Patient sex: M
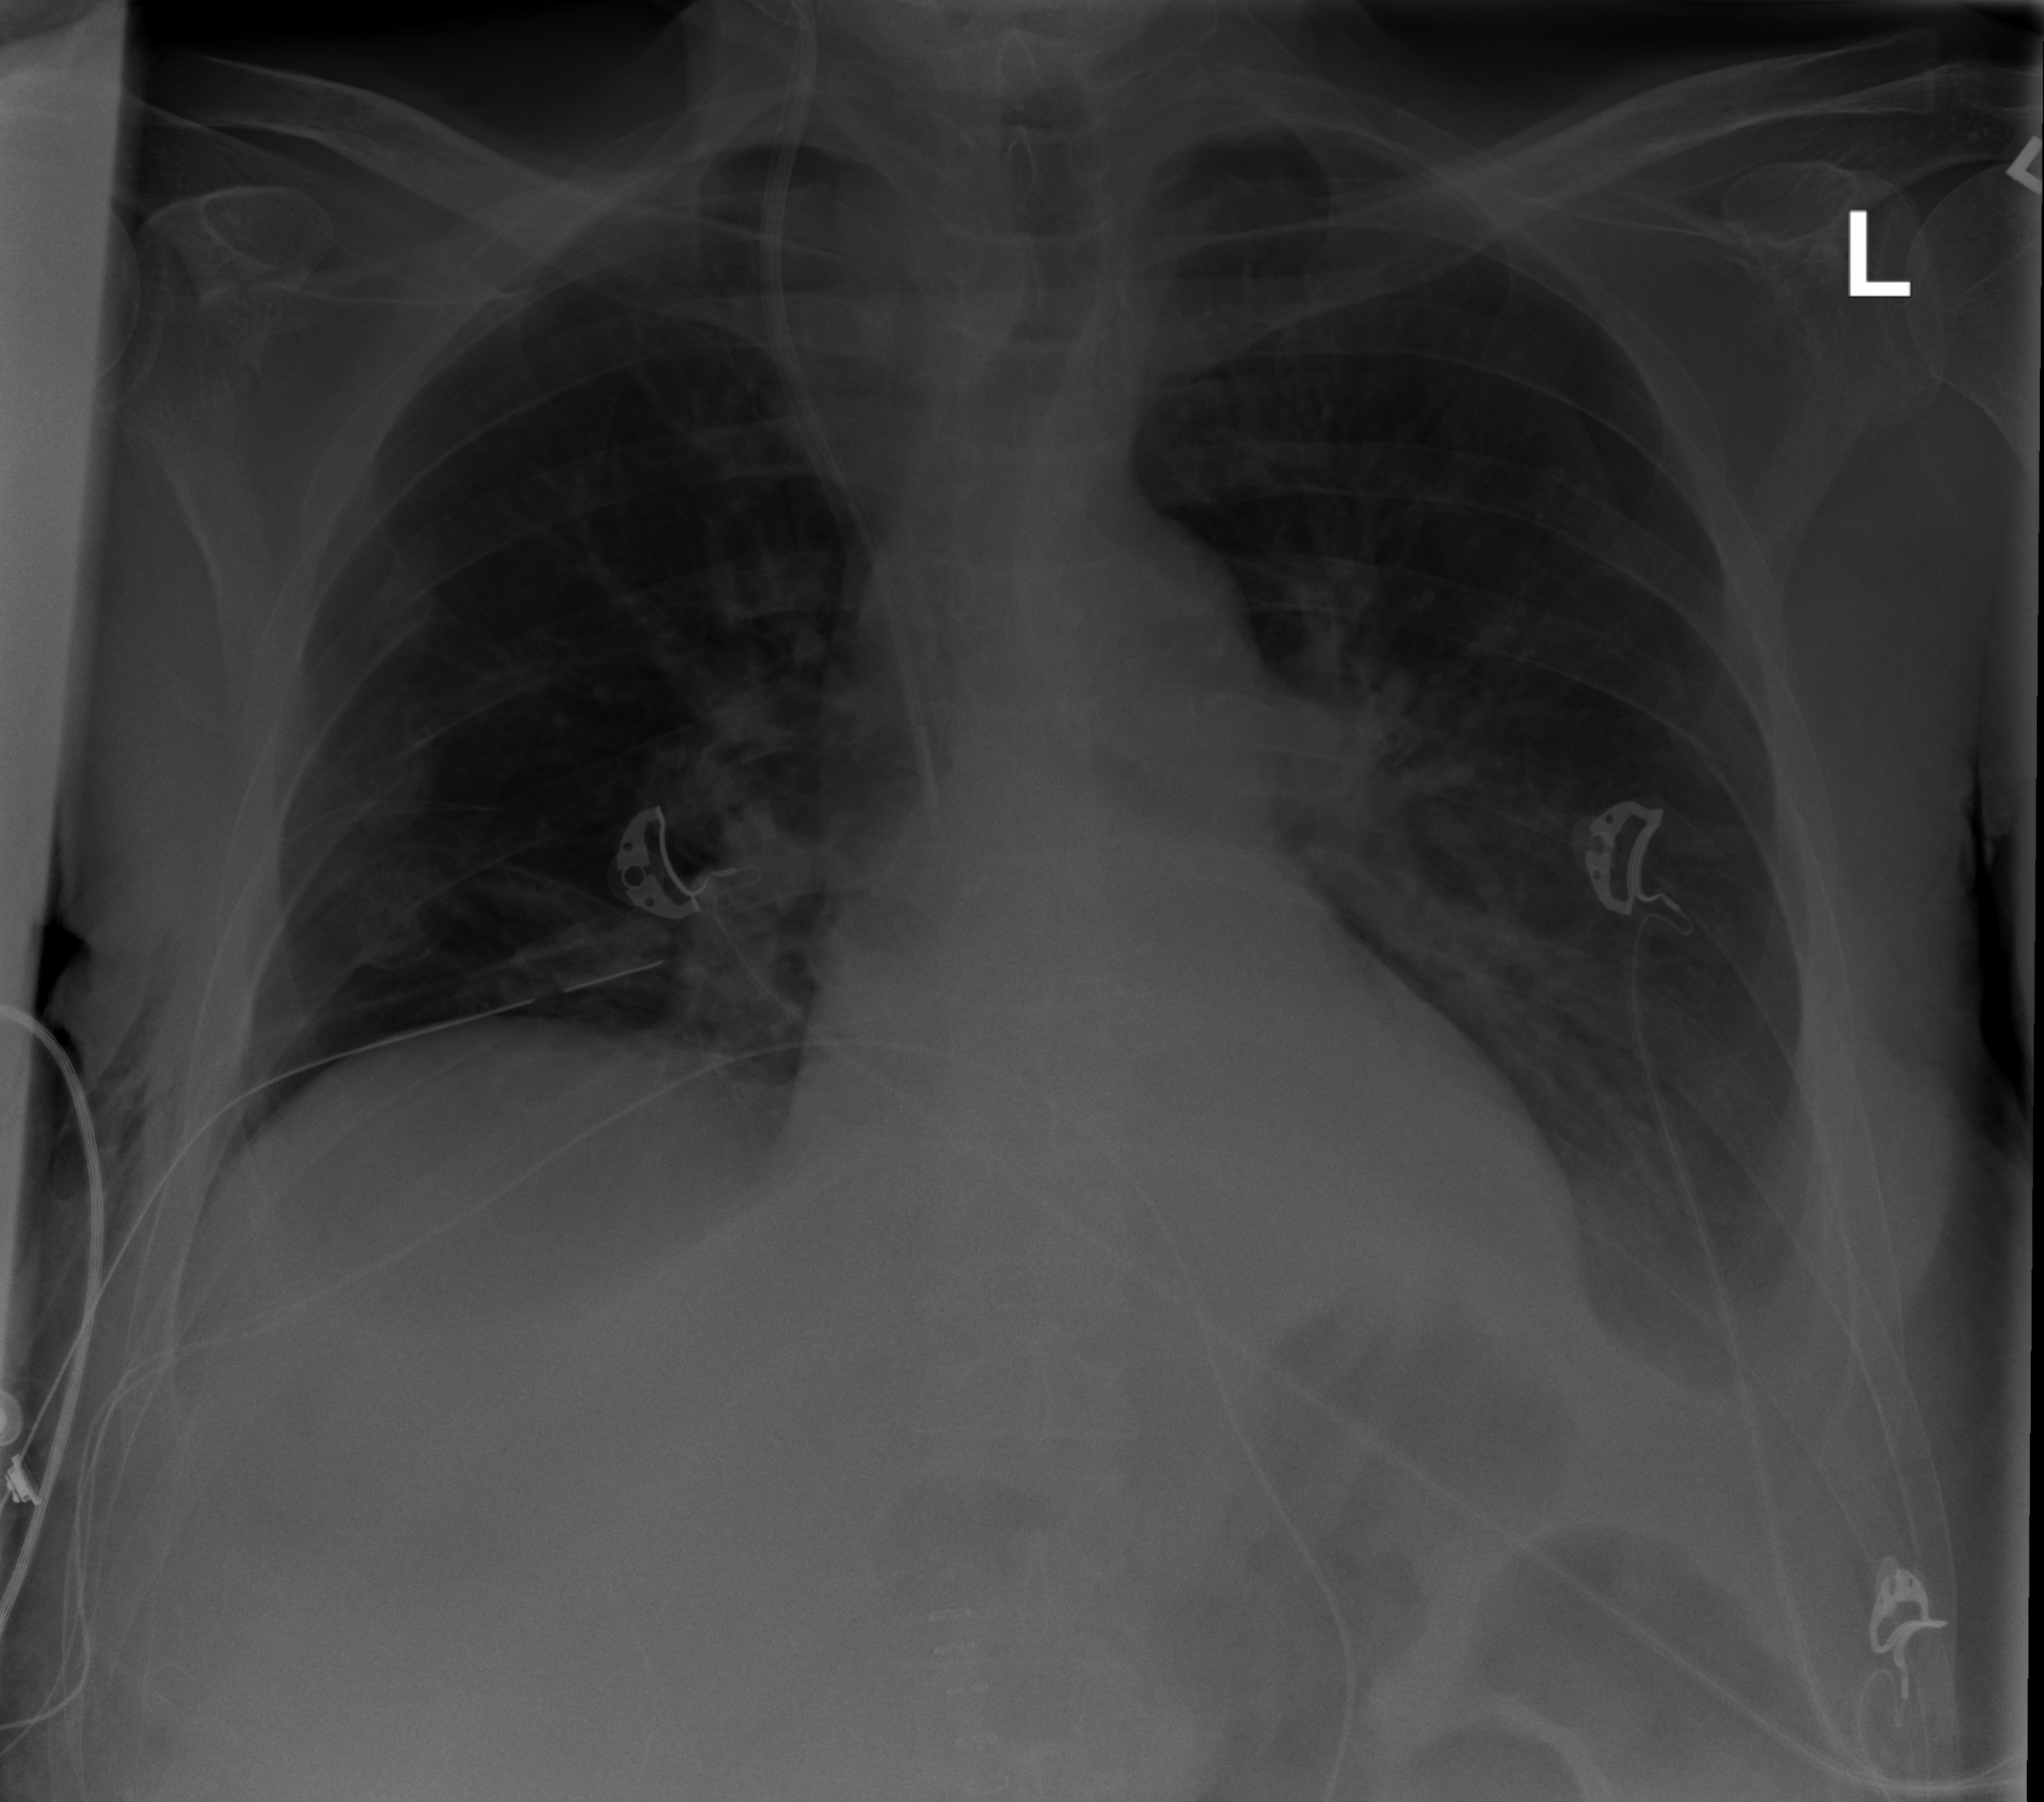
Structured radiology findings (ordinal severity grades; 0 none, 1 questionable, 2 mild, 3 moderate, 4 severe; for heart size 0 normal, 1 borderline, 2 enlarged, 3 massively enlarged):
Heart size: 0
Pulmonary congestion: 2
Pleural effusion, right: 2
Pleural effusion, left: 3
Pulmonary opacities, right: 0
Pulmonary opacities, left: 2
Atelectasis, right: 2
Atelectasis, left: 2